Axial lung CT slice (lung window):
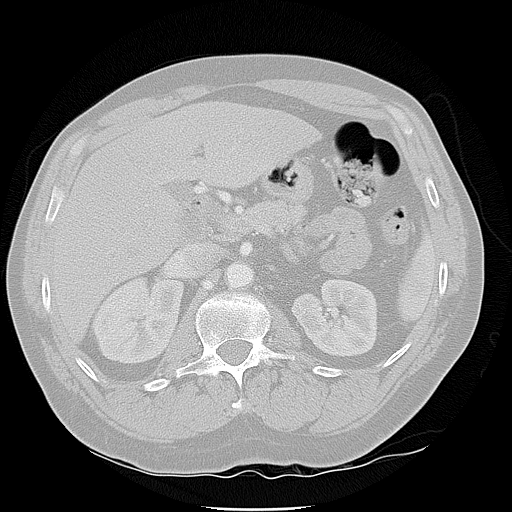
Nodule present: no